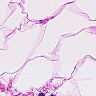
Metastatic tissue present: no